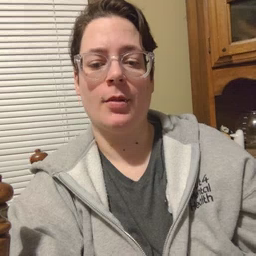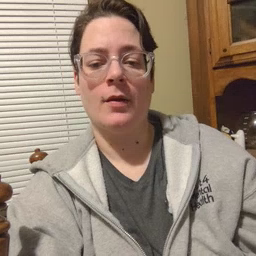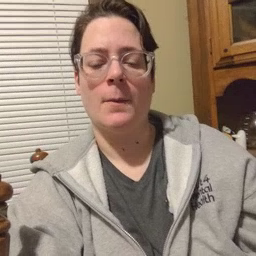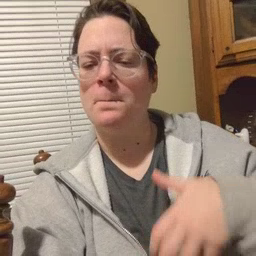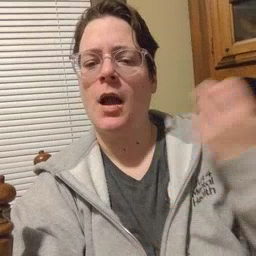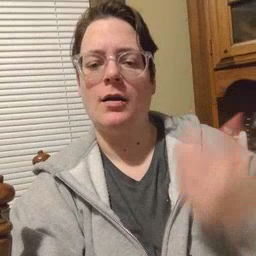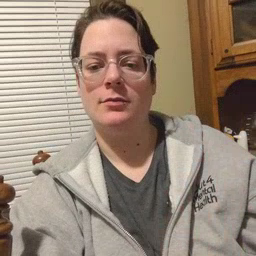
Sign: mad